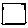
Label: square